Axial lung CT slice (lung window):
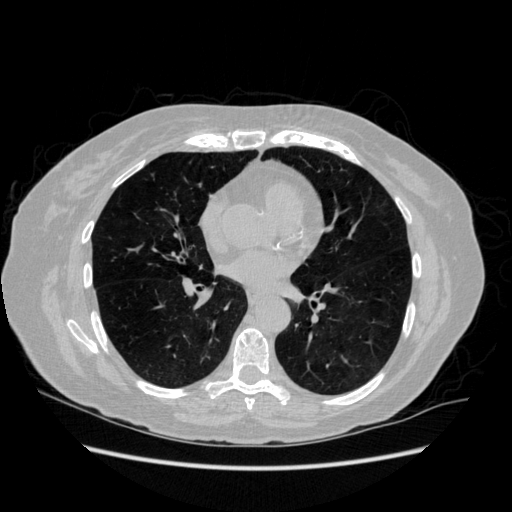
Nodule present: no